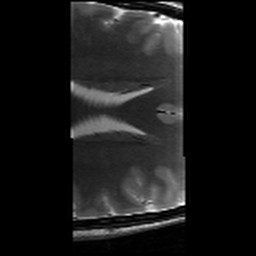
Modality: T2w
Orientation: axial
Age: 24
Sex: male
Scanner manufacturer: siemens
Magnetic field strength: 3 T
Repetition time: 8.02 s
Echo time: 0.08 s